Question: In Visual Studio 2015 RC, there was that Feedback smiley in the upper right of the main window.
Unfortunately, it is still there in the final release of Visual Studio 2015:

I've searched all through the options and settings and found no way to hide this smiley.
Any option or other (Registry etc.) hack to remove the smiley?
Yesterday <URL>.
While I still find no option to hide the smiley, they at least provided a less distracting icon for it:
<URL>
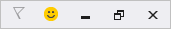
Answer: <URL> so no more smiley! It's not mentioned in the release notes.
<URL>
As in OPs answer, this icon is specified in this registry key:
> HKEY_CURRENT_USER\Software\Microsoft\VisualStudio
.0_Config\MainWindowFrameControls{F66FBC48-9AE4-41DC-B1AF-0D64F0F54A07}
if you delete the key, Visual Studio recreates it, but if you invalidate the "Package" value of the registry key and restart Visual Studio then the smiley icon is gone:
<URL>
However, when you install a Visual Studio update (eg SSDT, Resharper) the installer restores the package value, and the smiley is back. So I have created a registry file like this to run when the smiley reappears:
'''
Windows Registry Editor Version 5.00
[HKEY_CURRENT_USER\Software\Microsoft\VisualStudio
.0_Config\MainWindowFrameControls\{F66FBC48-9AE4-41DC-B1AF-0D64F0F54A07}]
@="Feedback Button"
"Package"="{<PHONE>-AA51-43B1-97EE-509A33B681F3}"
"DisplayName"="#1001"
"ViewFactory"="{060EAB95-139E-407D-BEDC-CC2B7A9B39D4}"
"ViewId"=dword:<PHONE>
"Alignment"="TitleBarRight"
"Sort"=dword:<PHONE>
"FullScreenAlignment"="MenuBarRight"
"FullScreenSort"=dword:<PHONE>
'''
This doesn't seem to affect startup time or stability, but there are no guarantees, registry changes are bad mmm, etc.